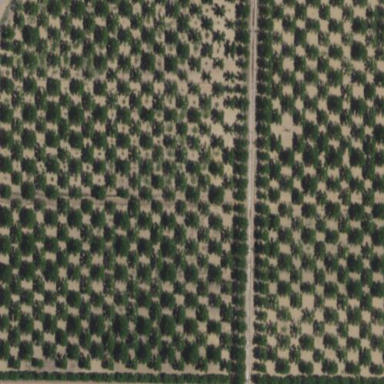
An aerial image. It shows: Orchard.